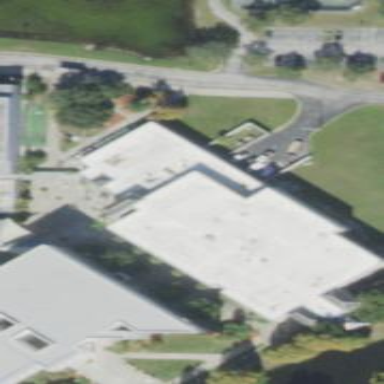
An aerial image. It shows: College building.